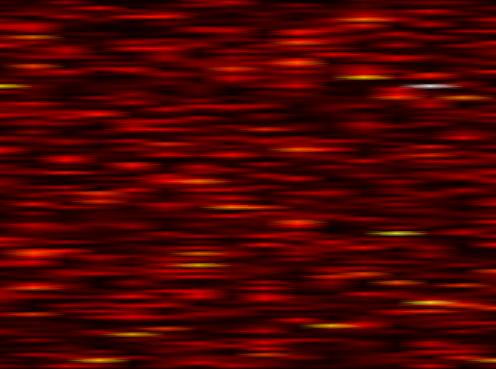
Label: FOFDM